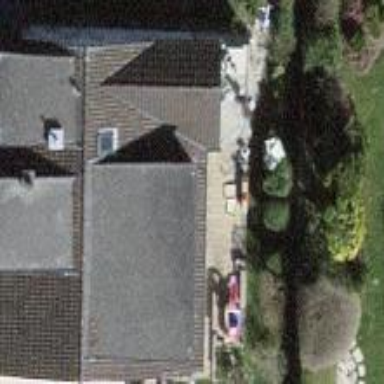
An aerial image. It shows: Simple and straightforward house.